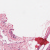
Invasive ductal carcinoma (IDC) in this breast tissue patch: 0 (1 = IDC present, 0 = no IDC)